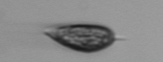
Label: Prorocentrum_triestinum